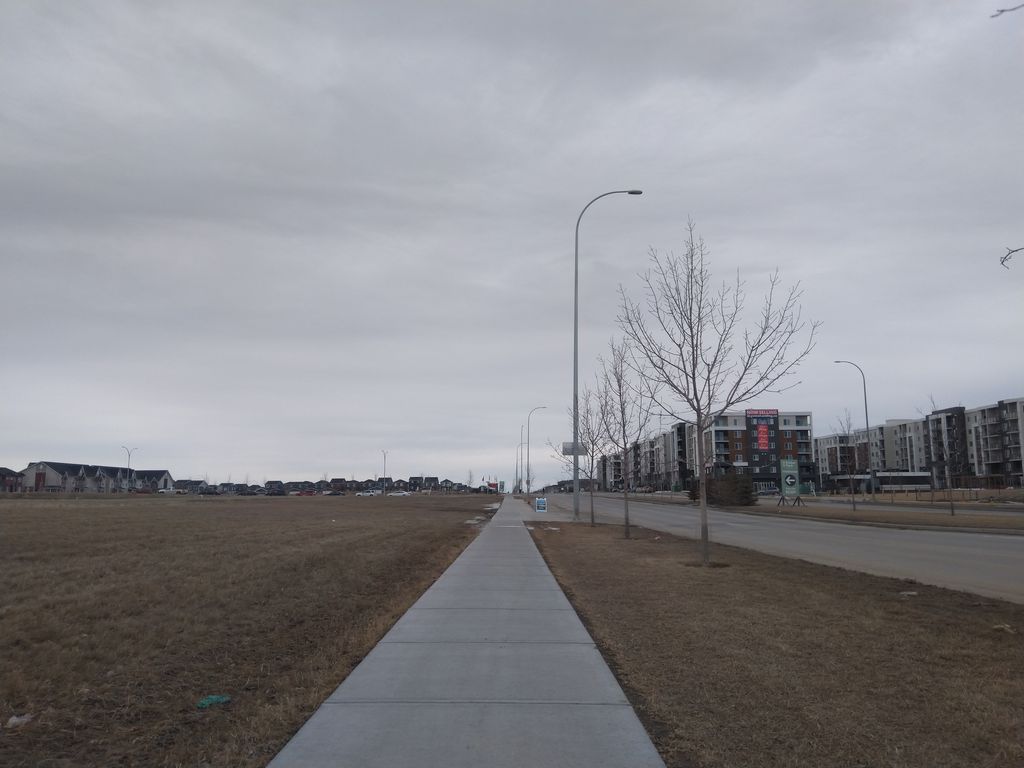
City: calgary